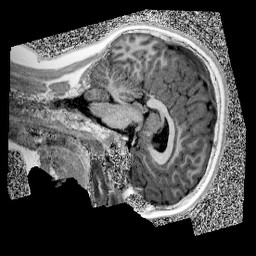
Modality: UNIT1
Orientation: sagittal
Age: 9
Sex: male
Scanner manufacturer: siemens
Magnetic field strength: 3 T
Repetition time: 4 s
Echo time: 0.00299 s